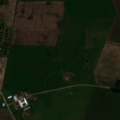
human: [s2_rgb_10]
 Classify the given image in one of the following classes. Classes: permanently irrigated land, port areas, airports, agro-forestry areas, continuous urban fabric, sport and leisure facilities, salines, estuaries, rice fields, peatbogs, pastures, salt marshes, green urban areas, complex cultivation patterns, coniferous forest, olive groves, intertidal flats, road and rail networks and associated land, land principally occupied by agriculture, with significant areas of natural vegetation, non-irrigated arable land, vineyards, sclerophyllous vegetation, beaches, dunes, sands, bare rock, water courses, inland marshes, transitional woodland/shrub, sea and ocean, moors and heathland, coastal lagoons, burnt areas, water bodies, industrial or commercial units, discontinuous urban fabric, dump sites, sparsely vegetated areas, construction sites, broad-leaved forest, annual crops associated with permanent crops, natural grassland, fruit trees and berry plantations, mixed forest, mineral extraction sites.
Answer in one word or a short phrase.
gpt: discontinuous urban fabric, non-irrigated arable land